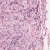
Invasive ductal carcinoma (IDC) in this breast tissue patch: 1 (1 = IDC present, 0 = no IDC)